Question: I am following an example in my book for direct mapping cache.
The specifications are:
Assume 32bit words, 32bit address, 1 word blocksize (b), 8 word capacity (C).
This means that number of blocks (B) = C/b = 8 and number of set (S) = B = 8
I am confused because I thought each set only contains 1 word (b) thus 32 bits. But in this picture, it shows that data is 32 bits and tag is 27 bits. This gives us a total of 59 bits which is larger than out blocksize (b).
Does this mean that the address is kept elsewhere and only data is kept in the set?

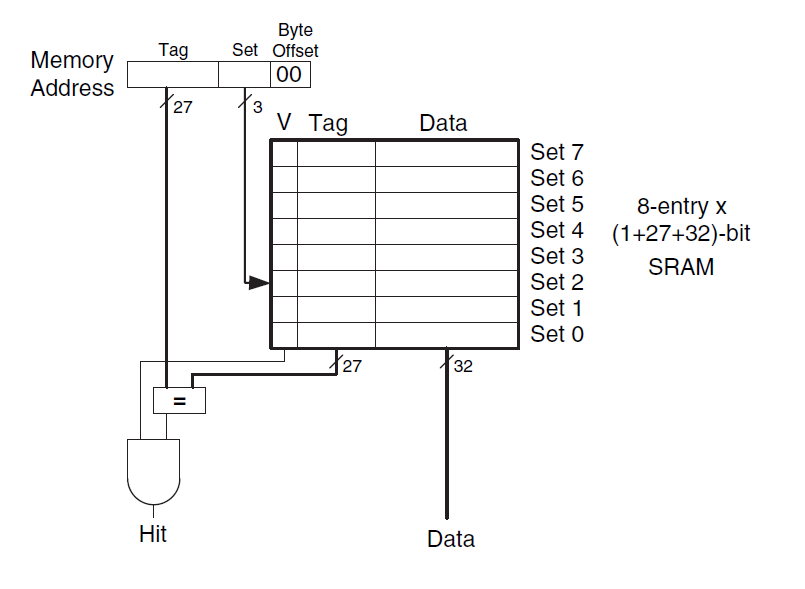
Answer: As your picture shows, the data portion is 32b (as you said, each set contains only 1 word).
The tag is a required portion of each set that allows us to know if the requesting address is located in the cache (a "hit"). Your picture says the tag is 27 bits in size.
"59" bits (actually 60 bits) is simply tracking how much actual SRAM is required to build this cache (1 valid bit + 27 tag bits + 32 data bits)*8 sets = 480 bits of SRAM.
However, don't let yourself be confused by thinking the tag is part of the data block. It can (and often is) located elsewhere on the chip, even though conceptually it is coupled with the data portion of the set.
I'd also like to add (and hopefully not further confuse the subject), while it is possible to build a cache as they have shown (both the tags, valid bit, and data in SRAM, which means it will be very dense), you may not actually want to build it that way! The data would be in SRAM, but I suspect it's more likely for the valid bits and tags to be located elsewhere in flip flops. Much faster to access! You should talk to your teacher about how caches are normally built and the trade offs in having the tags and valid bits in SRAM vs flipflops.